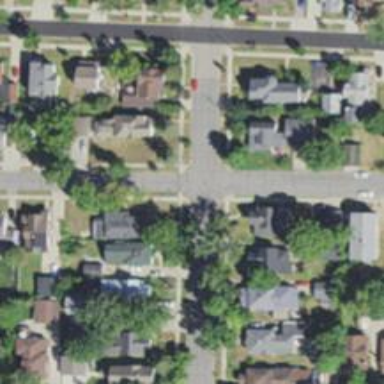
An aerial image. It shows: Residential road with separate asphalt sidewalk.